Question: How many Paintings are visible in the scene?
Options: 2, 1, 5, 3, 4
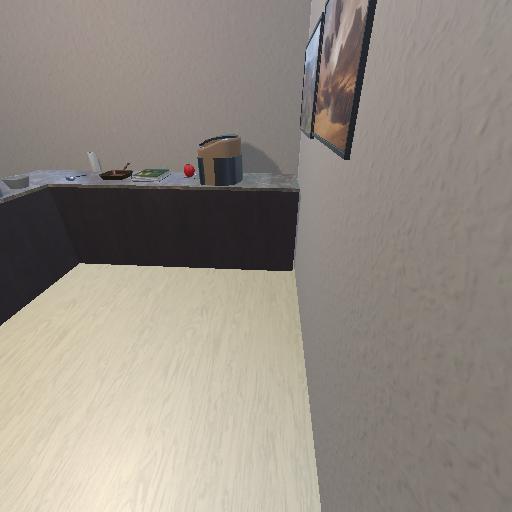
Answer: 2